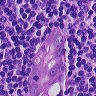
Metastatic tissue present: yes